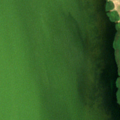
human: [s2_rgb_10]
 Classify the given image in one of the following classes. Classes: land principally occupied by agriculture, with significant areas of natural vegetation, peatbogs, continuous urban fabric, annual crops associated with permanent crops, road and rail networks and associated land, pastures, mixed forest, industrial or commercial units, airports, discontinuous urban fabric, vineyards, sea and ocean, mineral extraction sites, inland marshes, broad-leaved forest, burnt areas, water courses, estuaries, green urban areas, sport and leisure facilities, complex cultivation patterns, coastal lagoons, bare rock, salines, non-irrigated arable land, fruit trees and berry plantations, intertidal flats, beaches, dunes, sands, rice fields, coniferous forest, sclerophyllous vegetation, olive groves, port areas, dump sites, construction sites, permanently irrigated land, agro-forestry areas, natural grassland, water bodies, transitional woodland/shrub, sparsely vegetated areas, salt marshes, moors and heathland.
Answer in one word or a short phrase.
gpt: industrial or commercial units, inland marshes, coastal lagoons